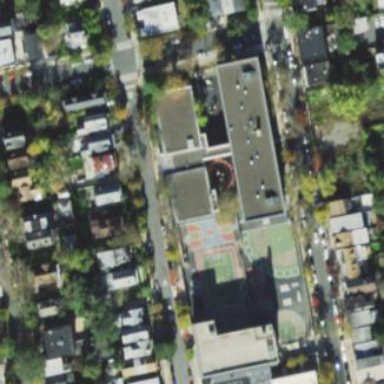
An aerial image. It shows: School building.